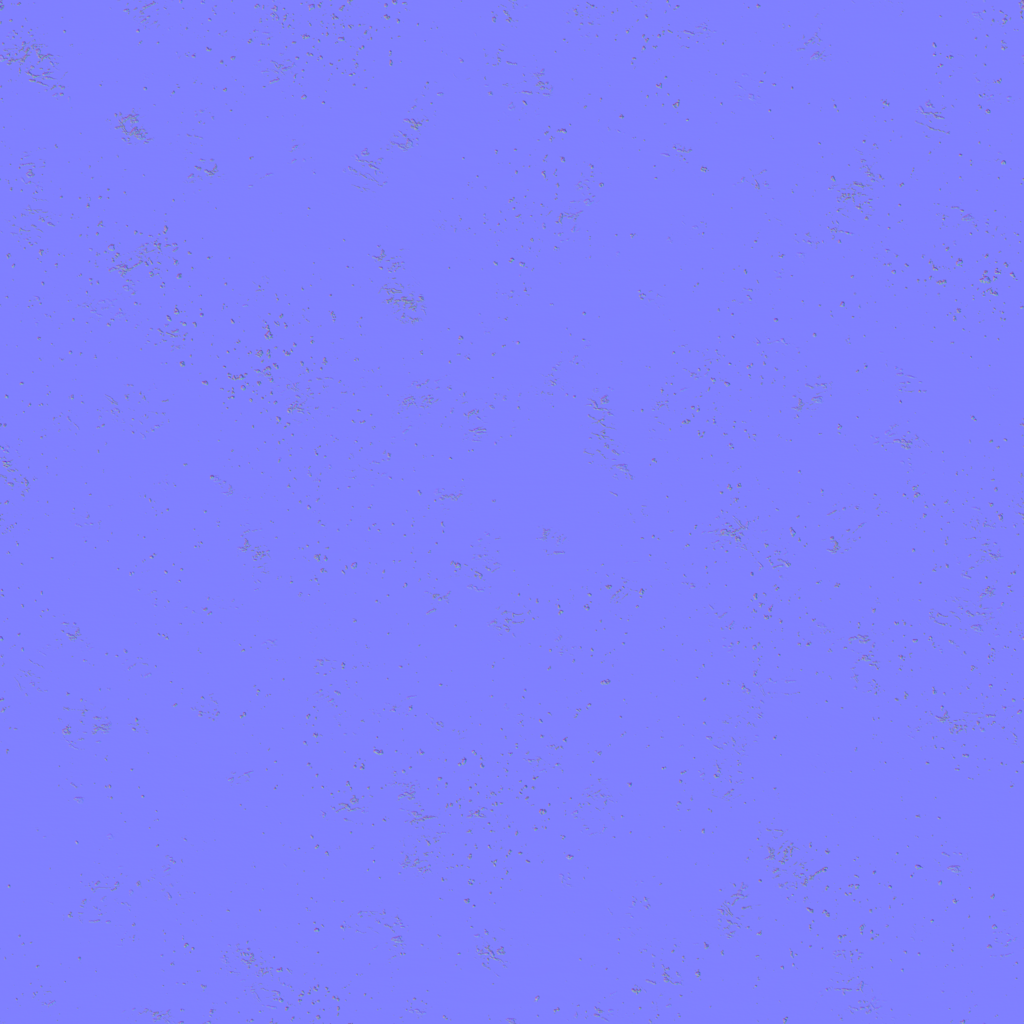
Texture map type: NormalGL